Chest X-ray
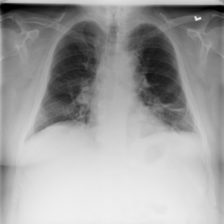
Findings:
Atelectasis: positive
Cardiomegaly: negative
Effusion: positive
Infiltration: negative
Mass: negative
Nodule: positive
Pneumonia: negative
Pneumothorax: negative
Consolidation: negative
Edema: negative
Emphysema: negative
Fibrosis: negative
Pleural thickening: negative
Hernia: negative